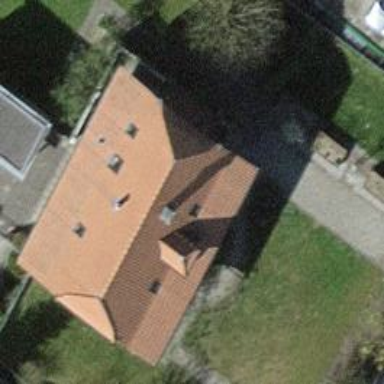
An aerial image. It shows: Residential building.